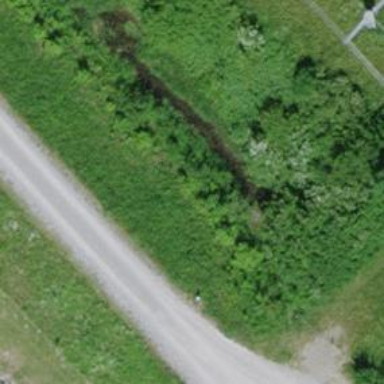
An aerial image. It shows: Culvert tunnel under canal.